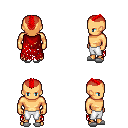
a pixel art fantasy rpg character, male body template, human, tanned skin, red tattered cape, white pants, red short mohawk hairstyle, white slippers, four views (front, back, left, right), 2x2 character sprite sheet, small pixel art, hard edges, no anti-aliasing